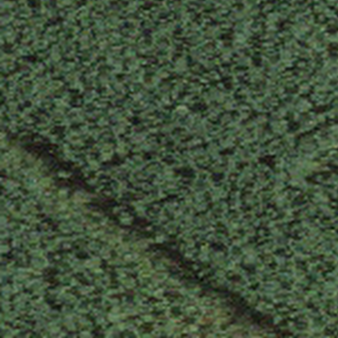
Label: other